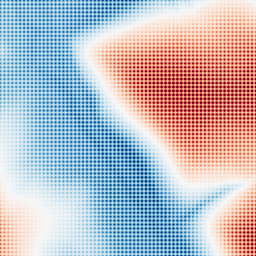
Category: multiscale
Decomposition family: dog_multiscale
Decomposition parameters: sigma_ratio: 2
n_scales: 6
base_sigma: 2
Upsampling method: sinc_blackman
Upsampling parameters: scale: 8
kernel_size: 8
Upsampling scale: 8